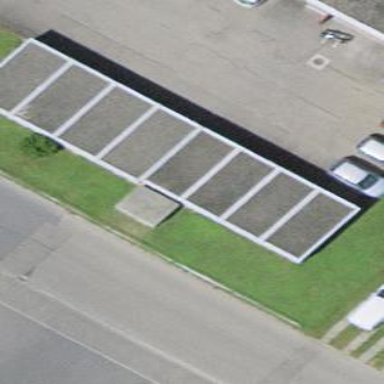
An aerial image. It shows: Group of garages.